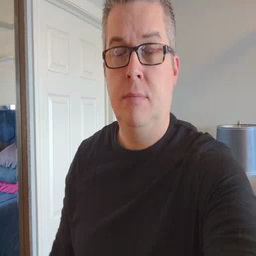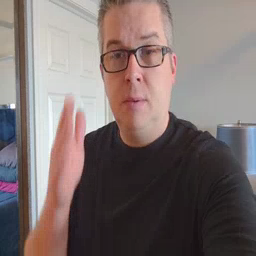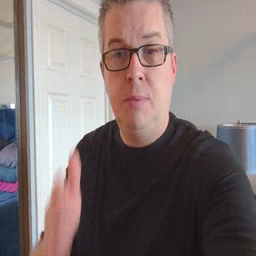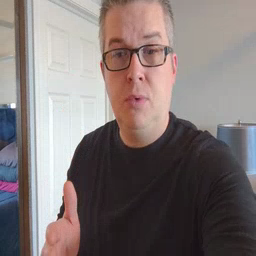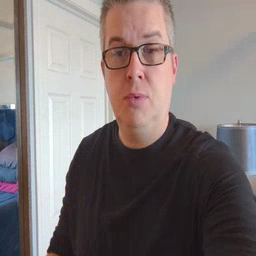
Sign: person